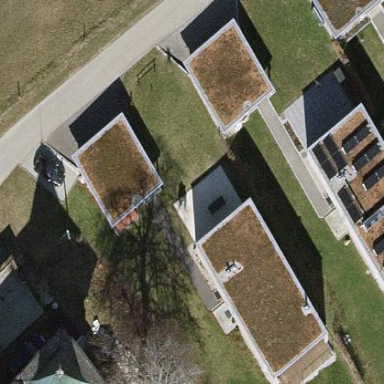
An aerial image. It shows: House with flat roof.